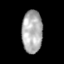
Tissue: skin
Cell type: Epithelial cells
Senescence score: 0.796
Nuclear area (px): 853
Mean DAPI intensity: 175.365